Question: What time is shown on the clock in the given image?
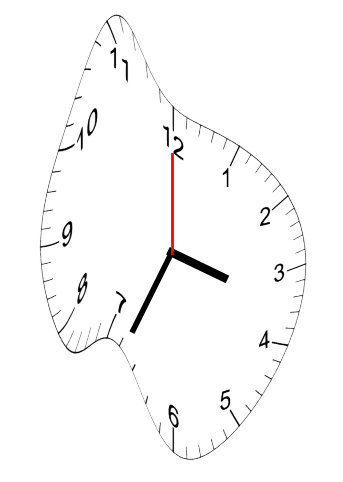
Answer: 03:34:00